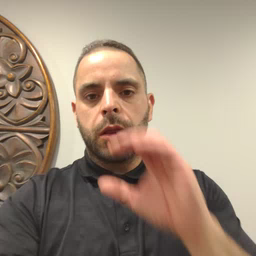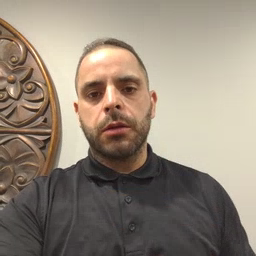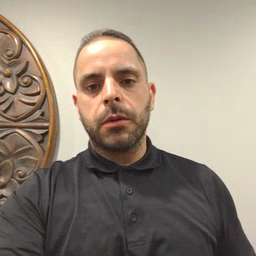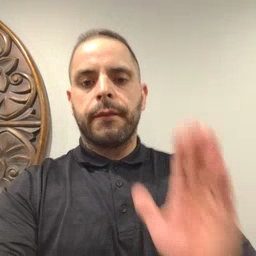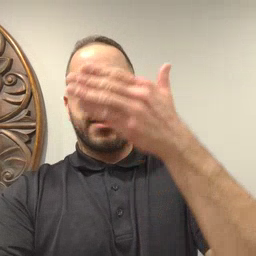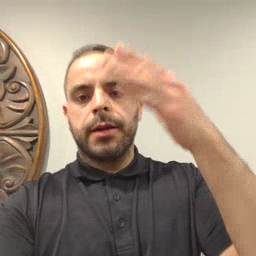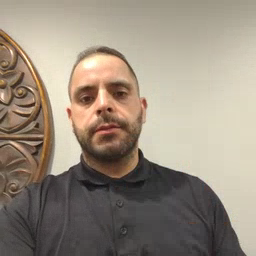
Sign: flag